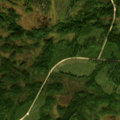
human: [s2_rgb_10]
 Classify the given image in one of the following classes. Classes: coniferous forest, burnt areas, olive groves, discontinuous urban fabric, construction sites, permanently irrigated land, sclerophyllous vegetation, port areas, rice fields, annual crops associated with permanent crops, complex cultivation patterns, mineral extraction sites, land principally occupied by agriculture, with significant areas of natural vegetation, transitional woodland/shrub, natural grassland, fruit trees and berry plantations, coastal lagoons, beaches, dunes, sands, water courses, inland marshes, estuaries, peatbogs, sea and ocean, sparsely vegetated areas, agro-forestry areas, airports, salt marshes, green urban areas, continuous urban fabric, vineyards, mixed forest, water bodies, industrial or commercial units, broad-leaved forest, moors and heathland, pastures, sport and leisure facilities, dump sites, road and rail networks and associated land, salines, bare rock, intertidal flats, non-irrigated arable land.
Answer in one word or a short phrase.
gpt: coniferous forest, transitional woodland/shrub